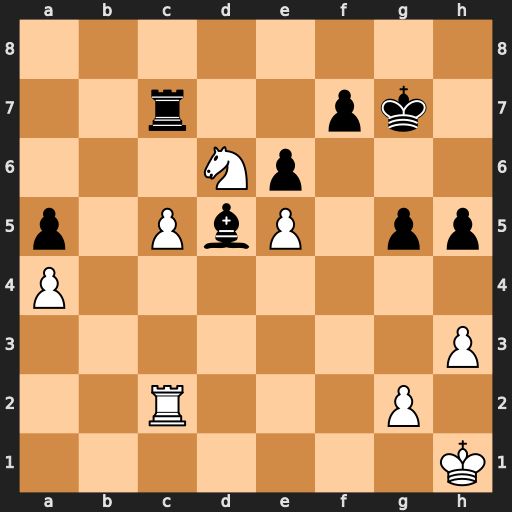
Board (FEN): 8/2r2pk1/3Np3/p1PbP1pp/P7/7P/2R3P1/7K
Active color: w
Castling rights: -
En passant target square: -
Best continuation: Ne8+ Kf8 Nxc7